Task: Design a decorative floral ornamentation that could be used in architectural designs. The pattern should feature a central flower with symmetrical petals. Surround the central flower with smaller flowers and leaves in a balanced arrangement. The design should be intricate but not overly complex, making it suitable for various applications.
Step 1623:
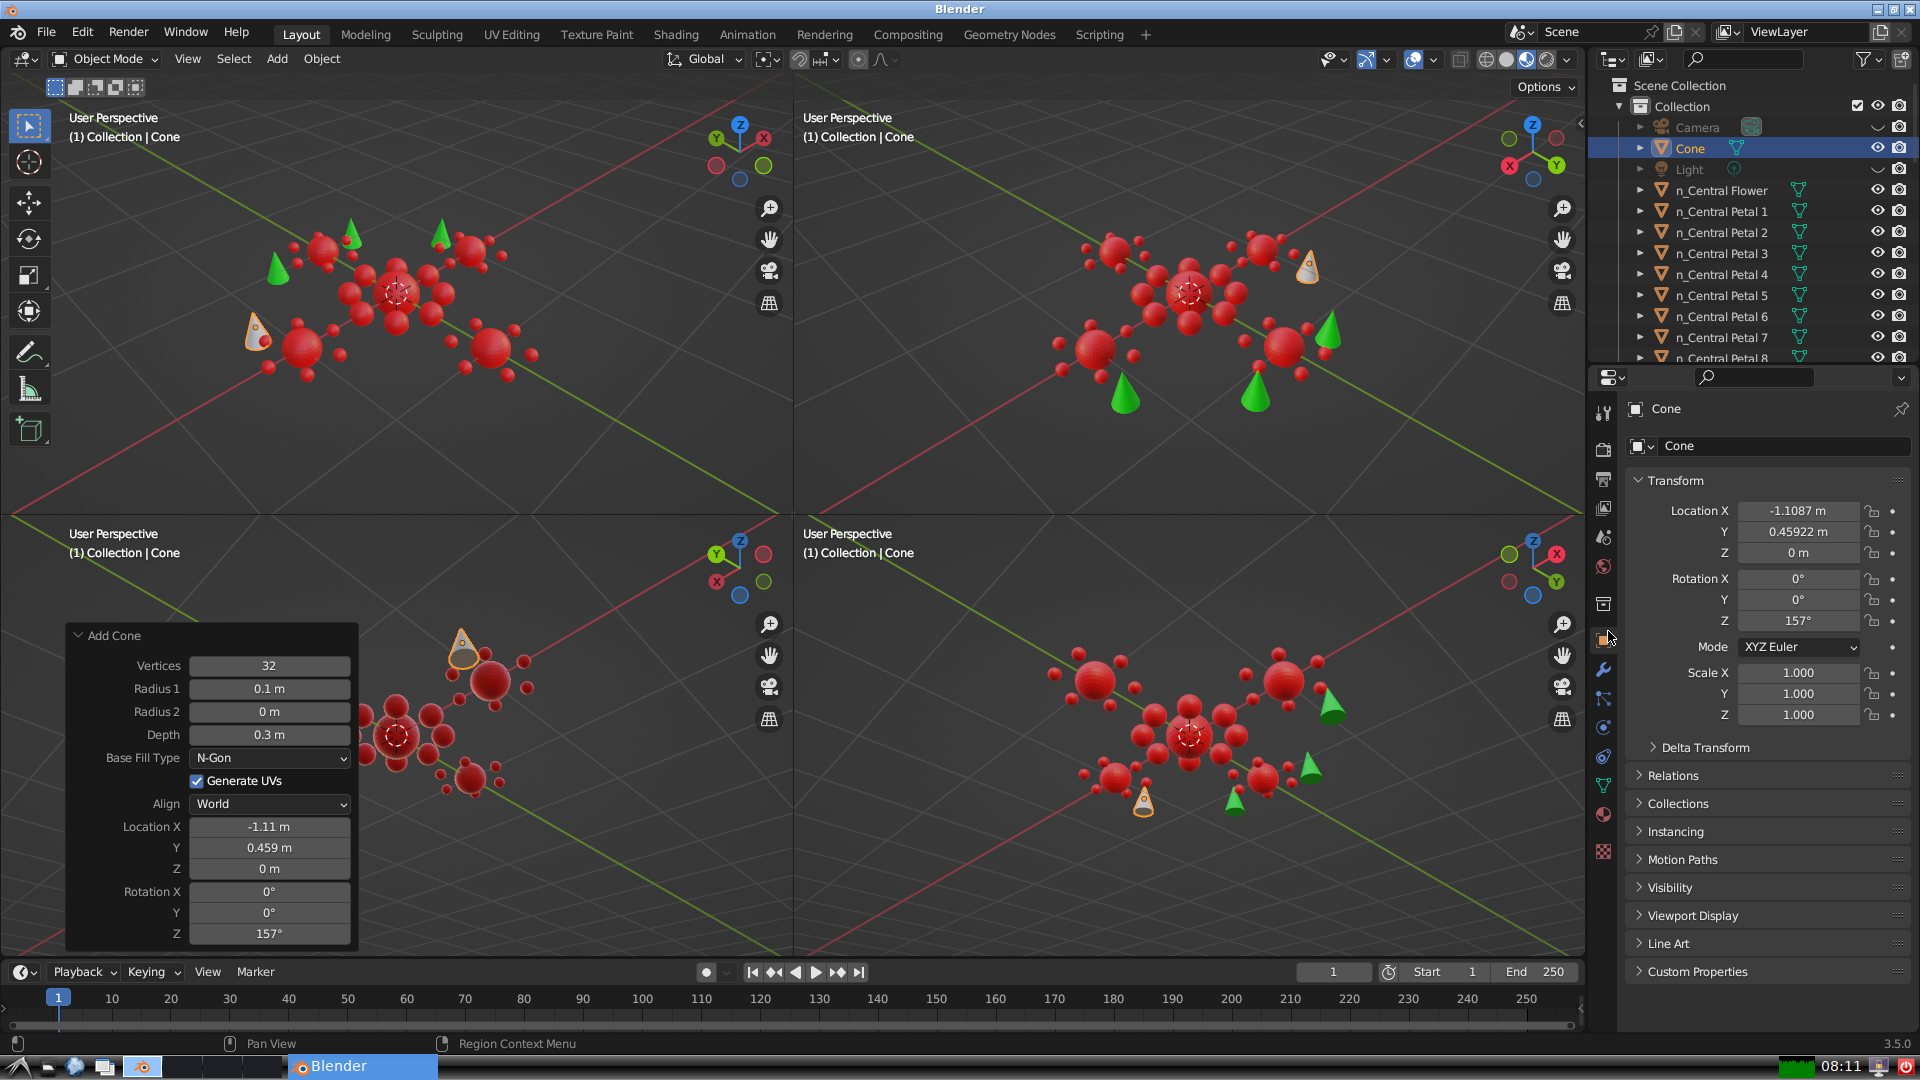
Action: {"mouse_move": [1732, 445]}